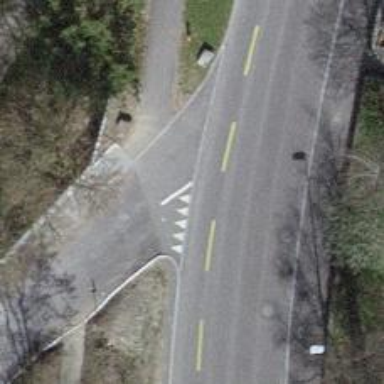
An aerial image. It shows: Road with "give way" sign.